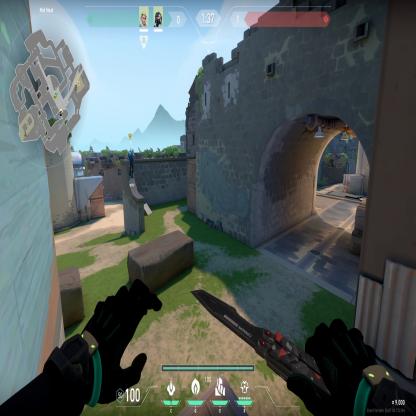
Label: teammate